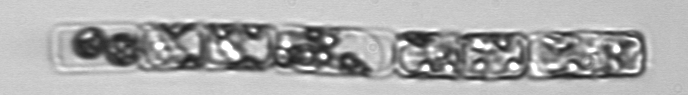
Label: Guinardia_delicatula_TAG_internal_parasite